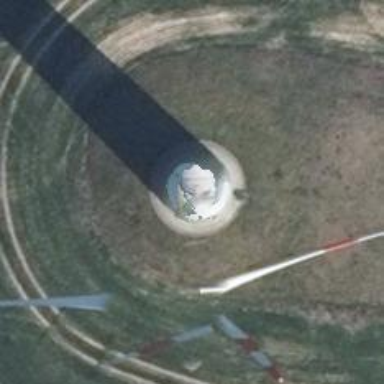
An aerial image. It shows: Wind power generator utilizing wind turbines.